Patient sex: M
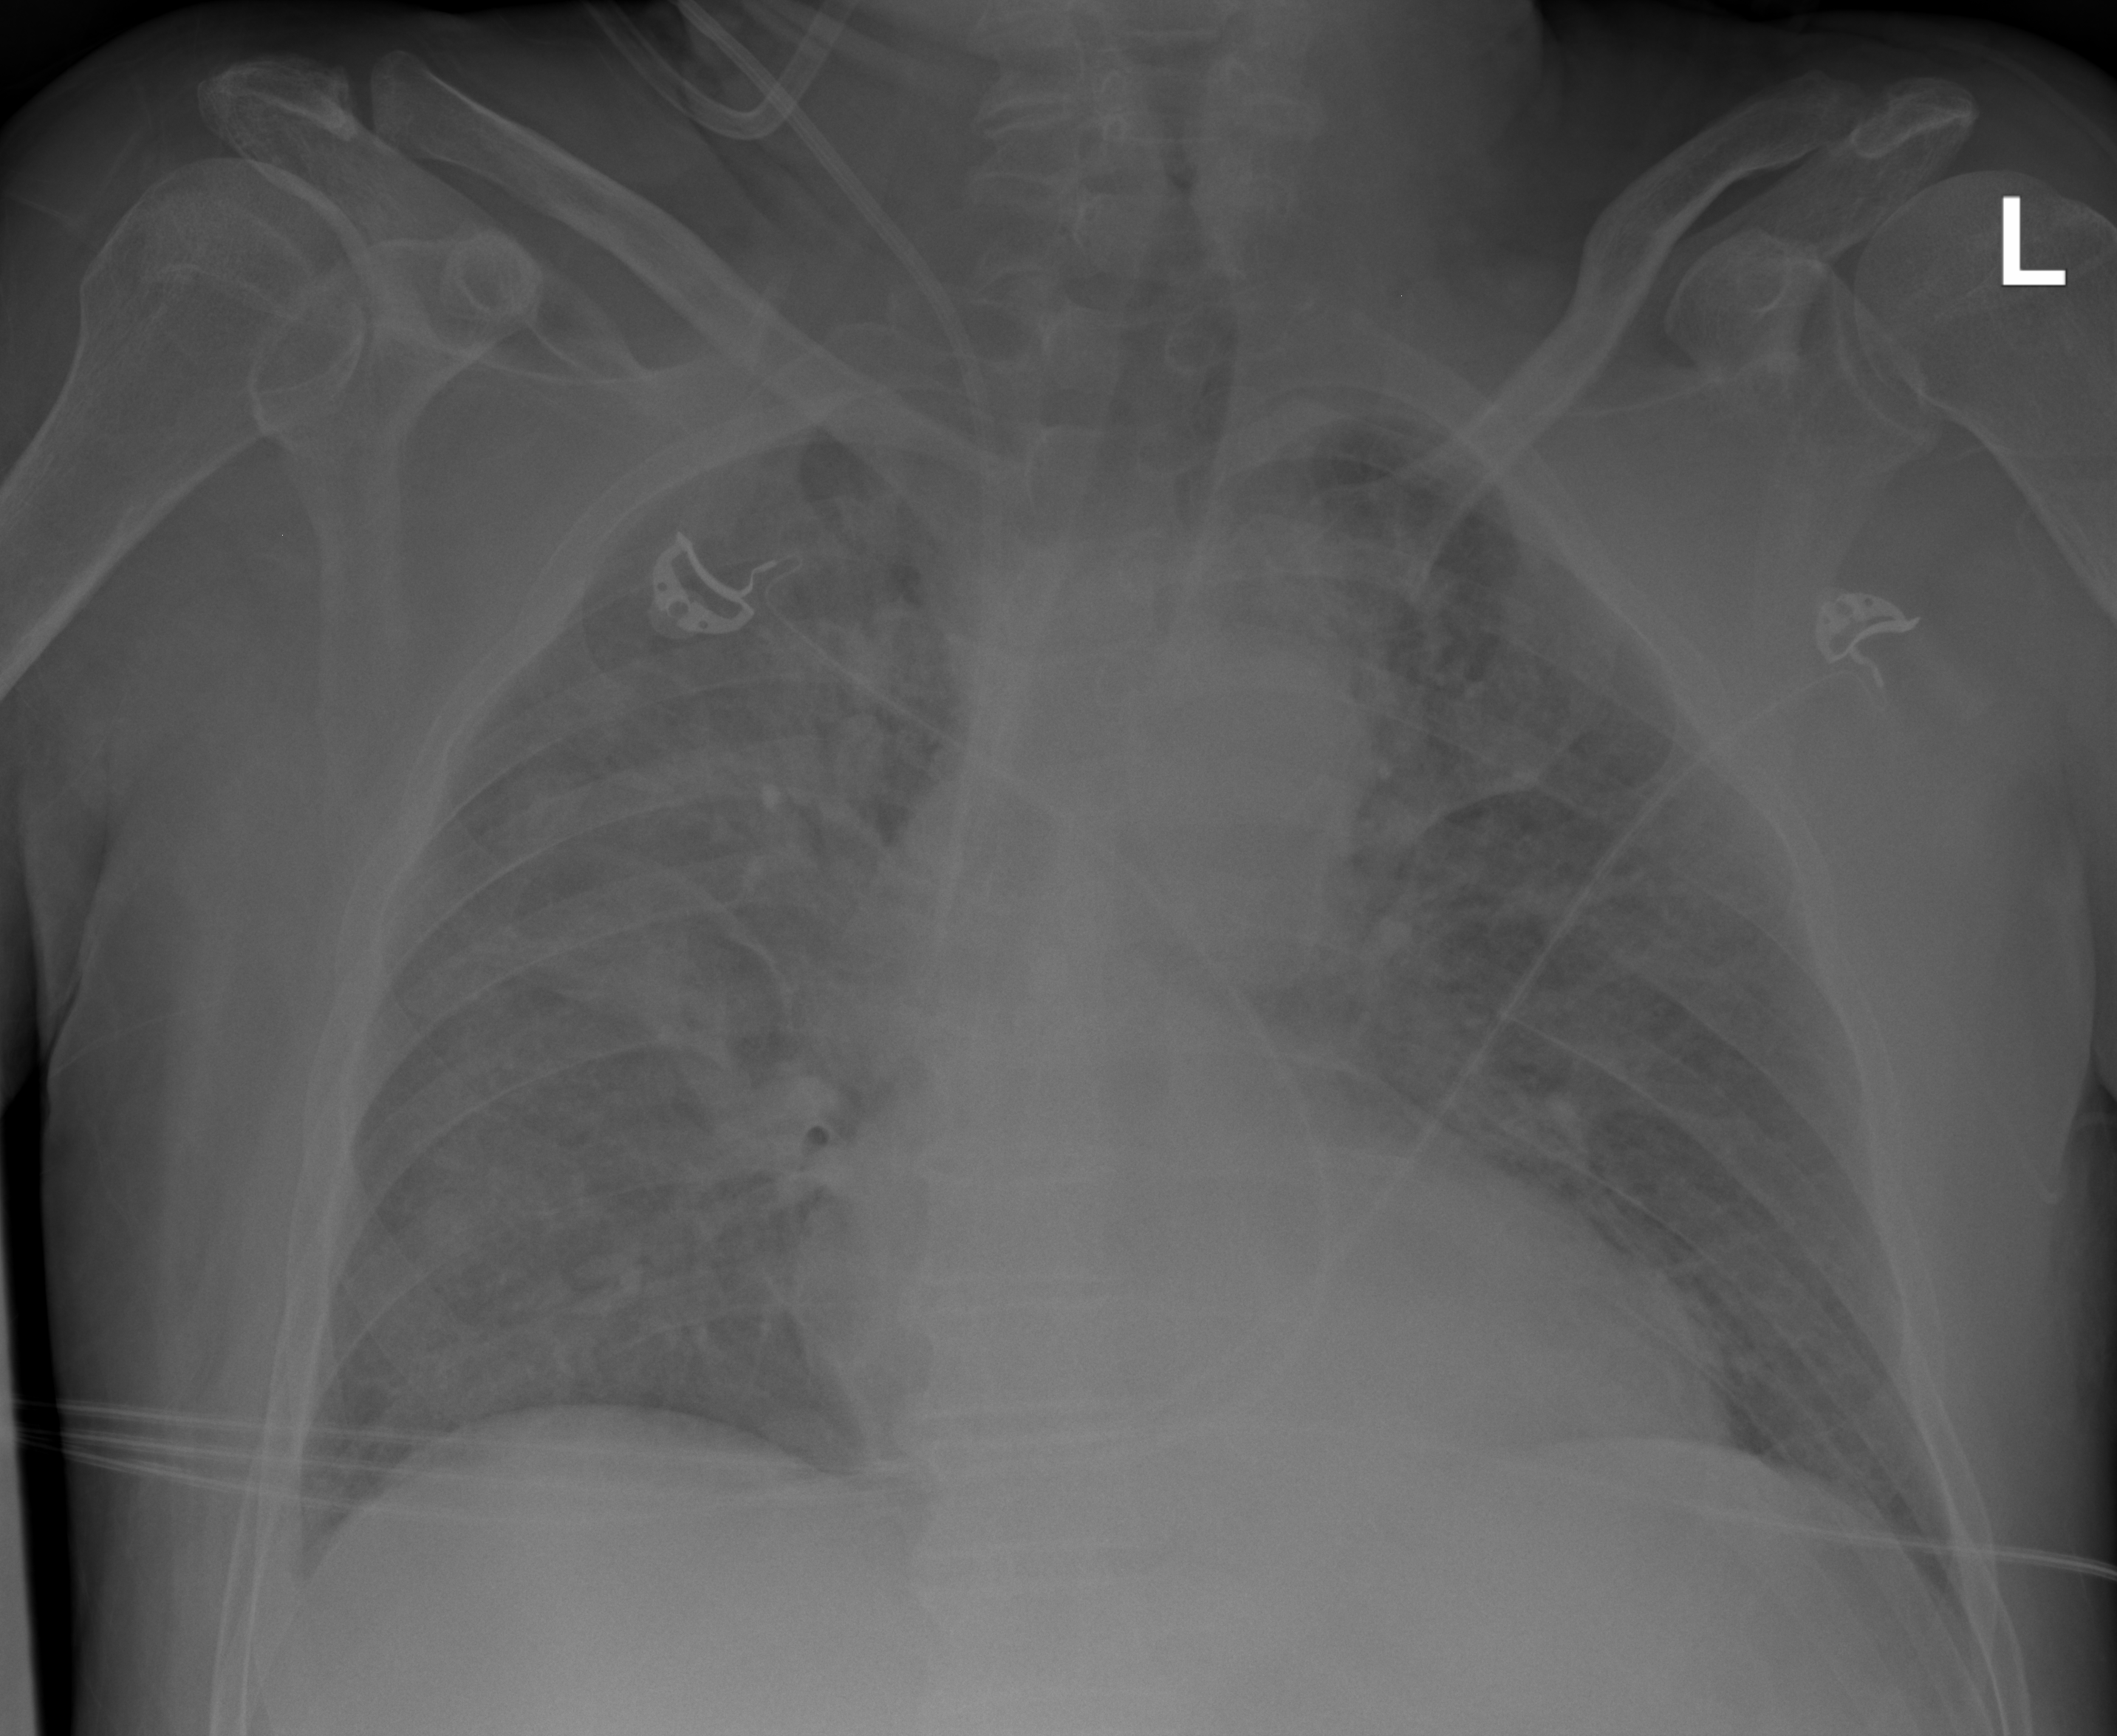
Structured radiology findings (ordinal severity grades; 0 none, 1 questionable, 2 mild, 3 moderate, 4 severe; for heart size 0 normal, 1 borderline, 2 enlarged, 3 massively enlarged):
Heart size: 0
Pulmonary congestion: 1
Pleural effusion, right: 0
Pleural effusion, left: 0
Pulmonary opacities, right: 3
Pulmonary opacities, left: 3
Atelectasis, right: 3
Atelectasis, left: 3